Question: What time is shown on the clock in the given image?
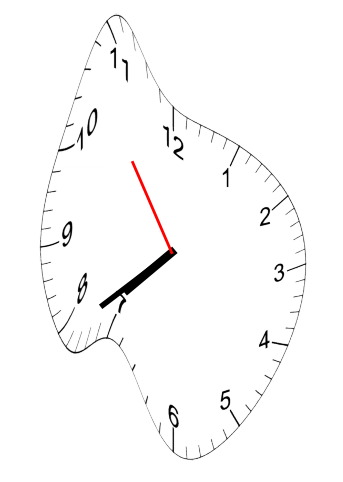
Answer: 07:38:54